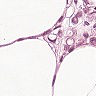
Metastatic tissue present: yes